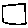
Label: square